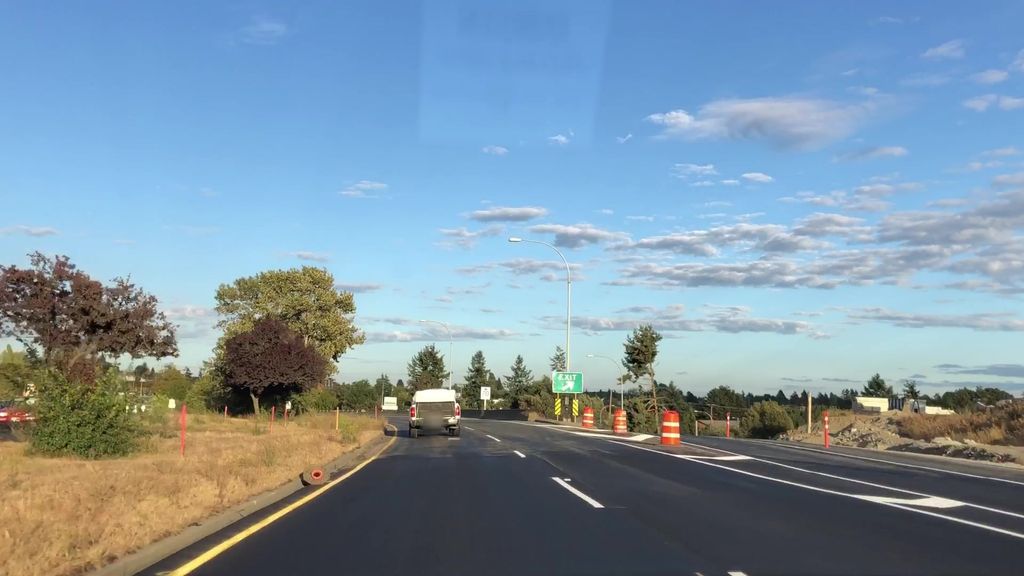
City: victoria